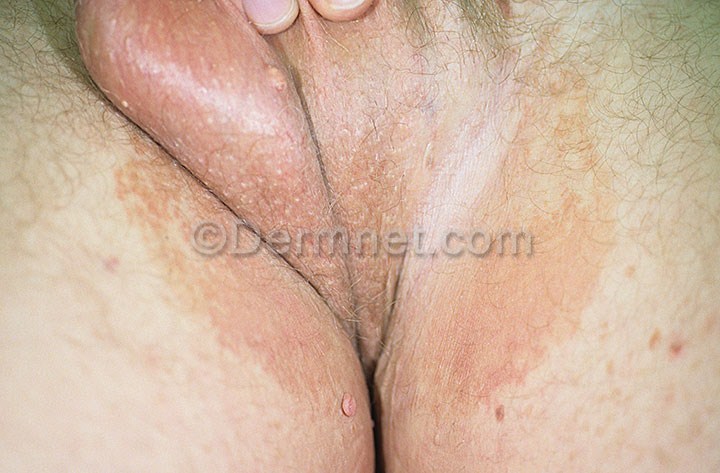
Disease: Tinea Ringworm Candidiasis and other Fungal Infections